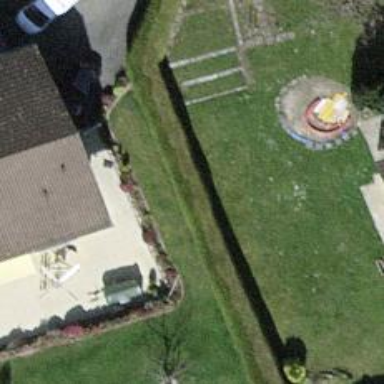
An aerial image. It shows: Hedge acting as barrier.